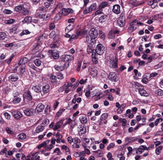
Tumor epithelial tissue: yes
Tumor-associated stroma tissue: yes
Normal tissue: no